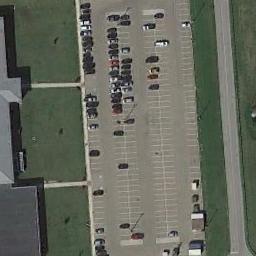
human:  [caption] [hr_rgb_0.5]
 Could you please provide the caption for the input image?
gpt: The parking lot is next to the grass .

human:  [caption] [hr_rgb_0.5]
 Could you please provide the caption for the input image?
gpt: About a third of the parking spaces in the parking lot are occupied .

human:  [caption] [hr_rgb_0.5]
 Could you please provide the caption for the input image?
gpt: The grass is next to the parking lot .

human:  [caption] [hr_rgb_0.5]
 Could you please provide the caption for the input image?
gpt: The parking lot has some parked cars but lots of parking spaces are still empty .

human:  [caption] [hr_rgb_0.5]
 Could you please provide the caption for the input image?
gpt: There are some green lawns beside the parking lot .